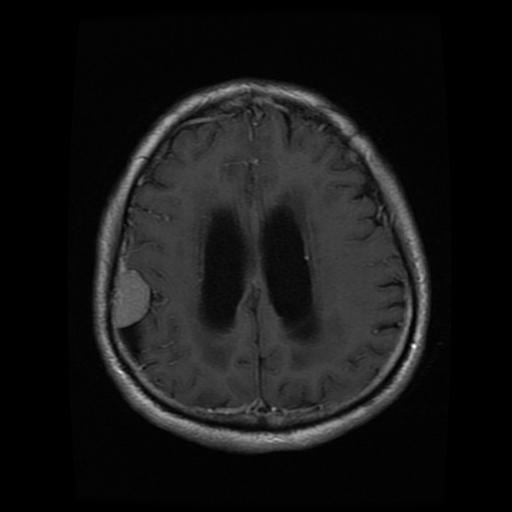
Label: meningioma